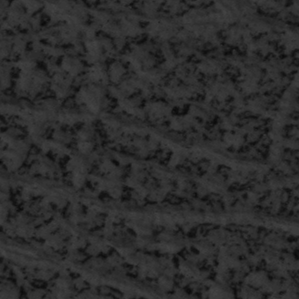
Label: frost